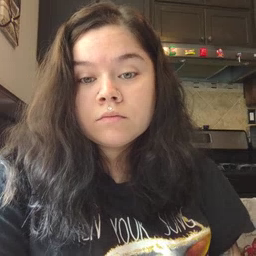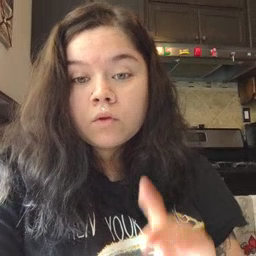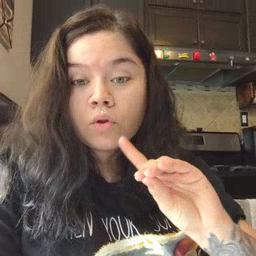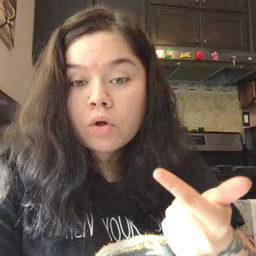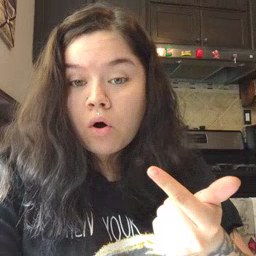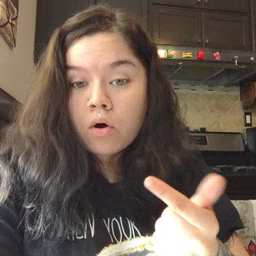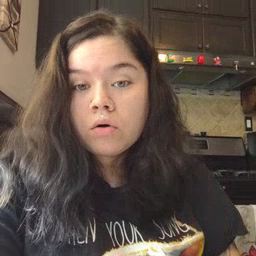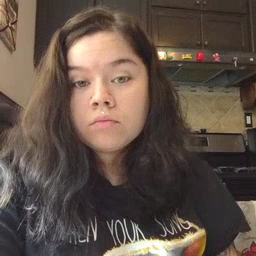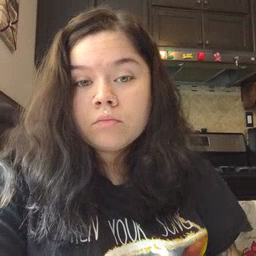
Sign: dog